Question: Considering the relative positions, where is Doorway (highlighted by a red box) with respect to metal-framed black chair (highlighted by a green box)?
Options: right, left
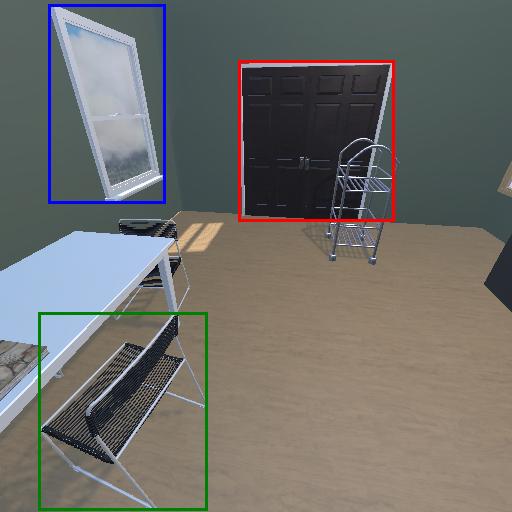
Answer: right